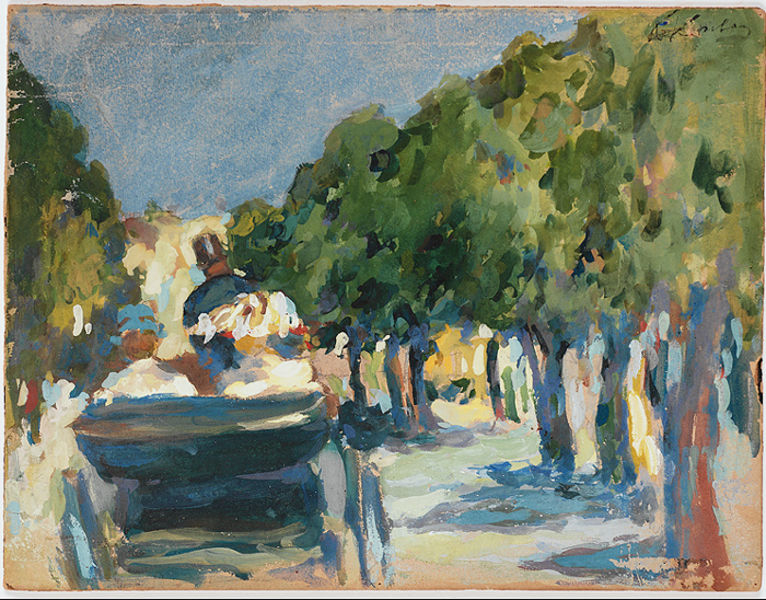
Titel: Bois de Boulogne, Bois de Boulogne
Künstler: Konstantin Korovin
Standort: Amherst (Massachusetts, USA)
Institution: Mead Art Museum, Amherst College
Schlagwörter: blue, hat, men, oil, people, red, white, women, afternoon, black, female, green, hair, ladies, painting, seated, sitting, woman, yellow, two, brown, paris, man, sky, tree, lane, sun, trees, male, light, path, road, way, paper, color, impressionism, shadow, hats, french, couple, abstract, bright, victorian, stroll, sunny, park, renoir, trunk, cart, diagonal, watercolor, colorful, matisse, back, abstraction, circles, lines, american, carriage, degas, horse, wagon, impressionist, brushstrokes, outdoors, riding, shadows, canvas, space, gaugain, blue sky, gentleman, top hat, blank, branch, alley, wheel, coach, car, wheels, journey, ride, arcade, driving, dega, drive, painterly, driver, greeb, horse and buggy, nothign, waggon, local color, ee, coachmen, coachman, dirver, lined, surrey, hansom, cab